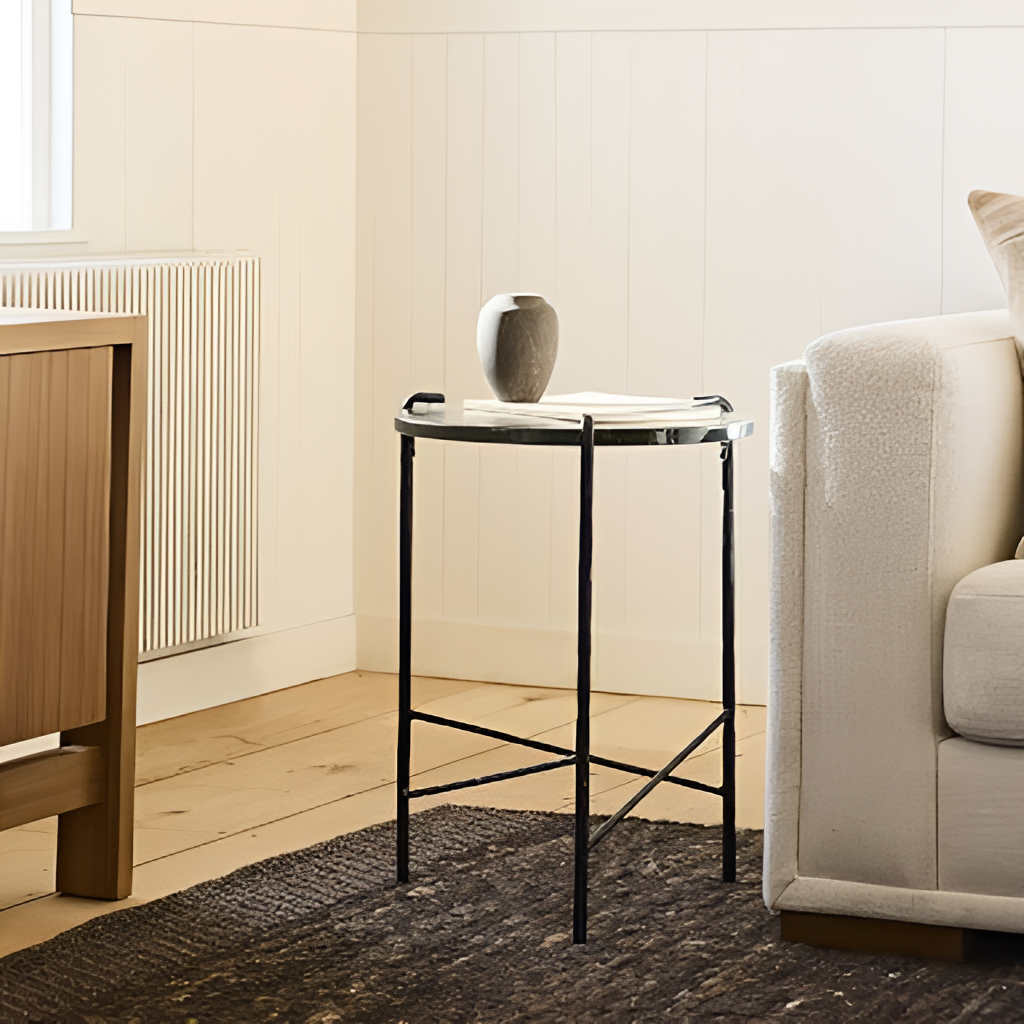
living room, black metal side table, wood wallpaper, with vertical striped pattern, minimalistic, wood flooring, with plank pattern